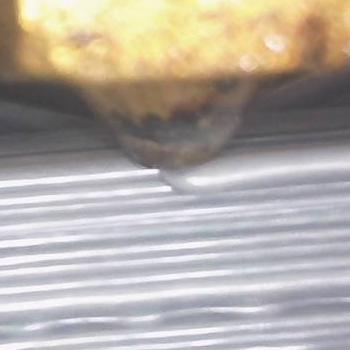
Flow rate: 158%